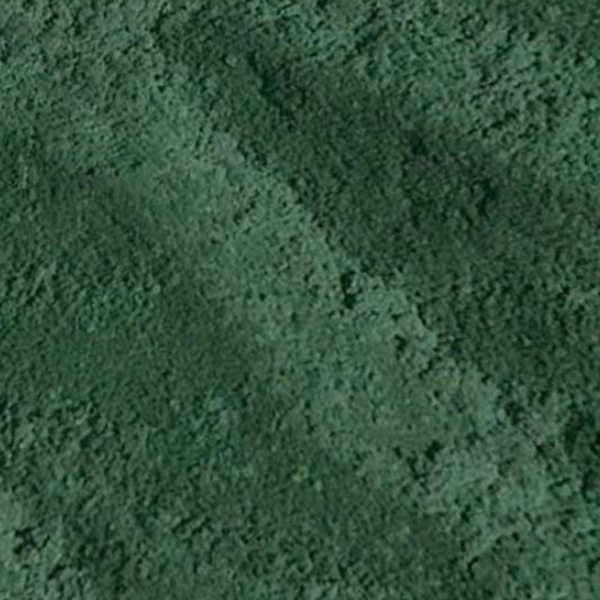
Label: Forest